Aerial crown-view tile of a tropical tree (Barro Colorado Island, Panama), acquired 20250715:
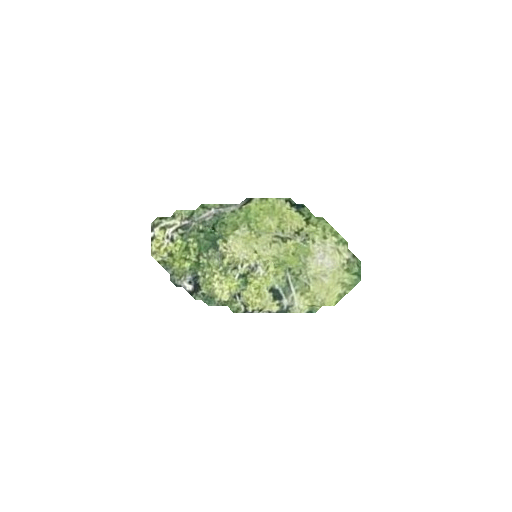
Species: Beilschmiedia tovarensis
GBIF accepted scientific name: Beilschmiedia tovarensis
Crown area: 27.328 m²